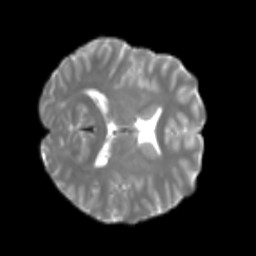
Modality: T2w
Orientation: axial
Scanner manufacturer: siemens
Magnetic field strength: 3 T
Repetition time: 4 s
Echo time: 0.0594 s